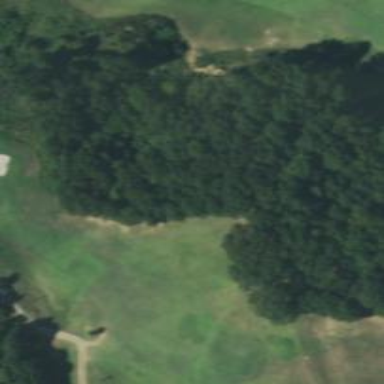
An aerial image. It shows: Rough area in golf course.